Field crop: maize
Growth stage: 2
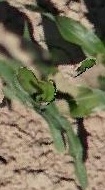
Species: maize